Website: bh-photo
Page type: billing-address
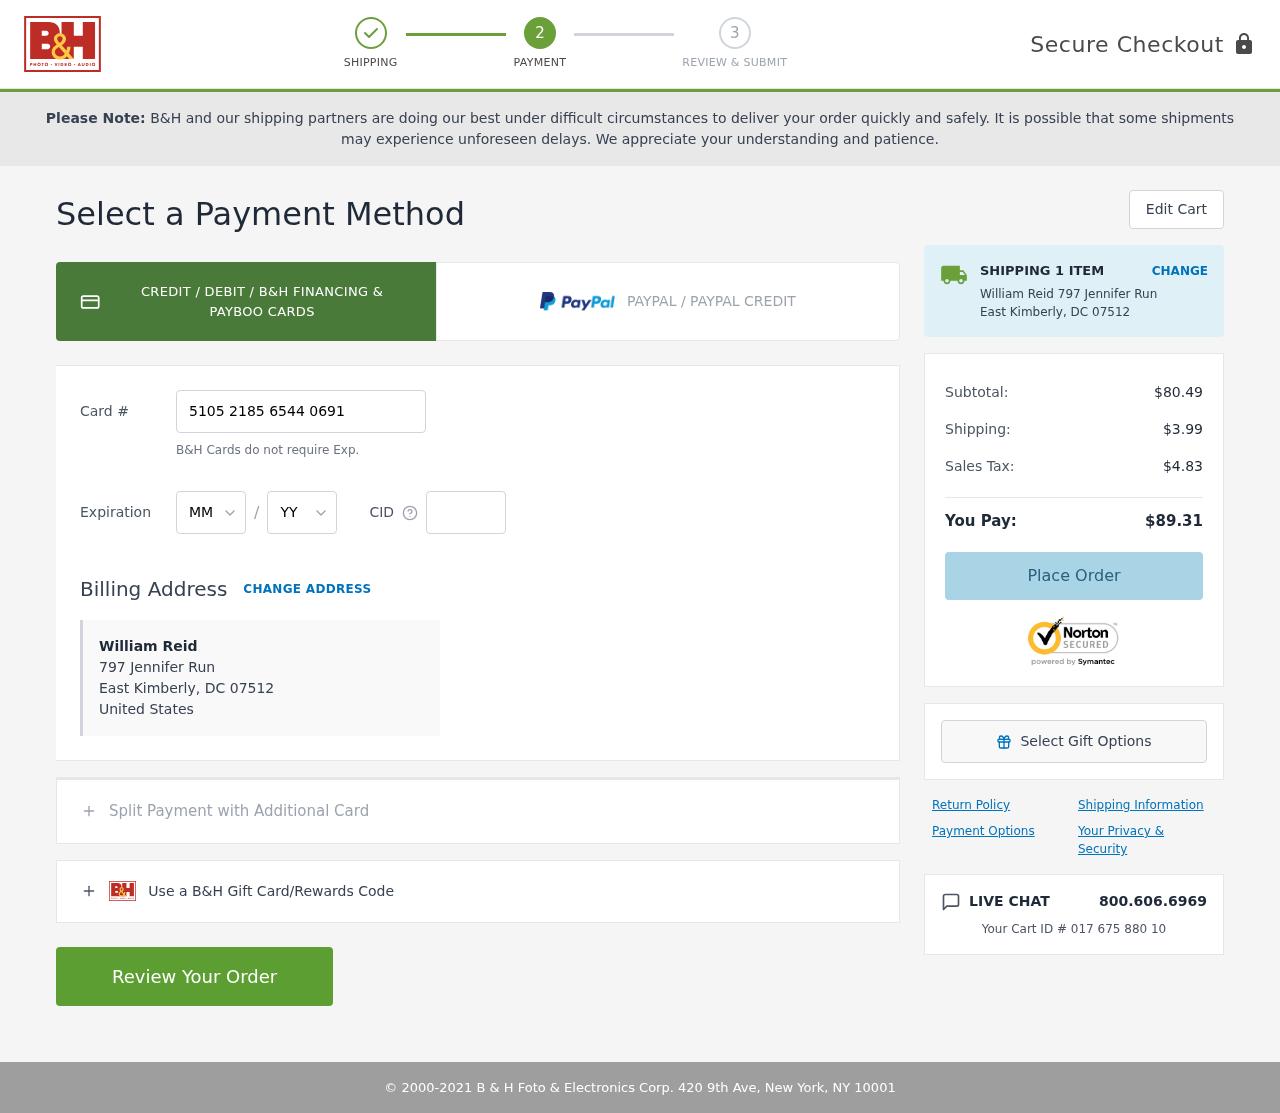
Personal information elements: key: PII_CARD_CVV
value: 366
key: PII_CARD_EXPIRY_MONTH
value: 08
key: PII_CARD_EXPIRY_YEAR
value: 28
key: PII_CARD_NUMBER
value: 5105 2185 6544 0691
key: PII_CITY
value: East Kimberly
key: PII_COUNTRY
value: United States
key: PII_FULLNAME
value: William Reid
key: PII_POSTCODE
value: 07512
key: PII_STATE_ABBR
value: DC
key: PII_STREET
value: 797 Jennifer Run
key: PII_FULLNAME2
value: William Reid
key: PII_STREET2
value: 797 Jennifer Run
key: PII_CITY_STATE_ZIP2
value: East Kimberly, DC
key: PII_POSTCODE2
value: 07512
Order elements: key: ORDER_NUM_ITEMS
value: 1
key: ORDER_SUBTOTAL
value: $80.49
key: ORDER_SHIPPING_COST
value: $3.99
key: ORDER_TAX
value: $4.83
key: ORDER_TOTAL
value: $89.31
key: ORDER_ID
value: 017 675 880 10